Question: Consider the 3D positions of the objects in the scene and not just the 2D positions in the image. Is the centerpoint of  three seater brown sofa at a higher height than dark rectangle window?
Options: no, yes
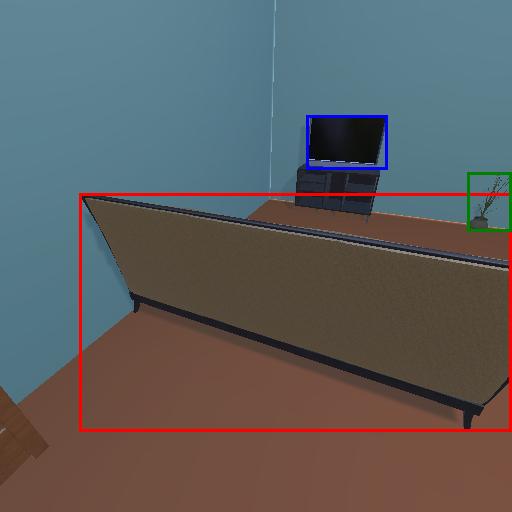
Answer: no